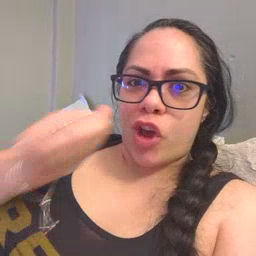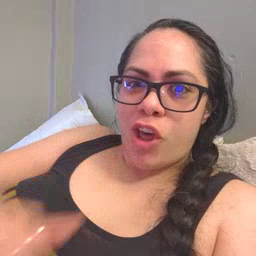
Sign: girl